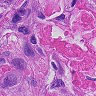
Metastatic tissue present: yes